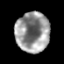
Tissue: prostate
Cell type: T cells
Senescence score: 0.3284
Nuclear area (px): 1329
Mean DAPI intensity: 149.907